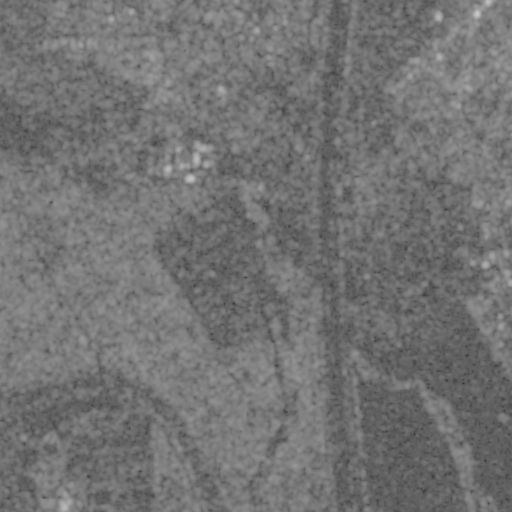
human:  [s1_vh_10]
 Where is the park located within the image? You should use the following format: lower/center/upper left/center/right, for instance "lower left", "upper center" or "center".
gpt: The park is located in the upper center of the image.
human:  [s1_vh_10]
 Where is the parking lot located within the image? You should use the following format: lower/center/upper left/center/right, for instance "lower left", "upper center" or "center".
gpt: The parking lot is located in the center of the image.
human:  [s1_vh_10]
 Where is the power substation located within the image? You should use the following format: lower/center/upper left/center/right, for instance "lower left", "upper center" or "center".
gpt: The power substation is located in the upper center of the image.
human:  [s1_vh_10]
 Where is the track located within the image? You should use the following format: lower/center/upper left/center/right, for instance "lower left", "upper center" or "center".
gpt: There is no track in the image.

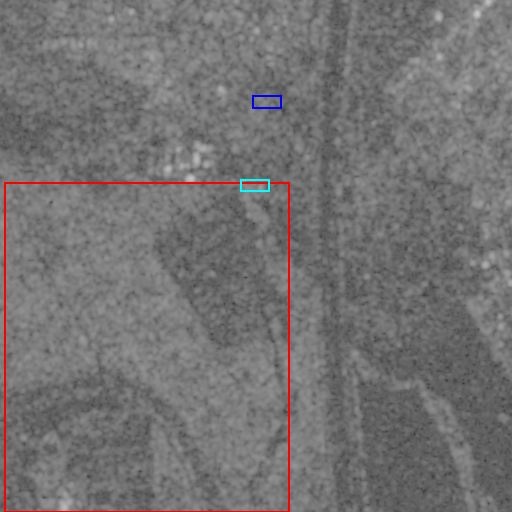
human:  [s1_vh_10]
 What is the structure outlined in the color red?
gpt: The structure outlined in red is a crop field.
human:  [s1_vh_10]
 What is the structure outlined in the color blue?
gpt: The structure outlined in blue is a park.
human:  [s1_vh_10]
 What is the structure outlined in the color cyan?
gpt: The structure outlined in cyan is a parking lot.
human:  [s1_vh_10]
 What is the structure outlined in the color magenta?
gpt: There is no magenta outline.